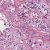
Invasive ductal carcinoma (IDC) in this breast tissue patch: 1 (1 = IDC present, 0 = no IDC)